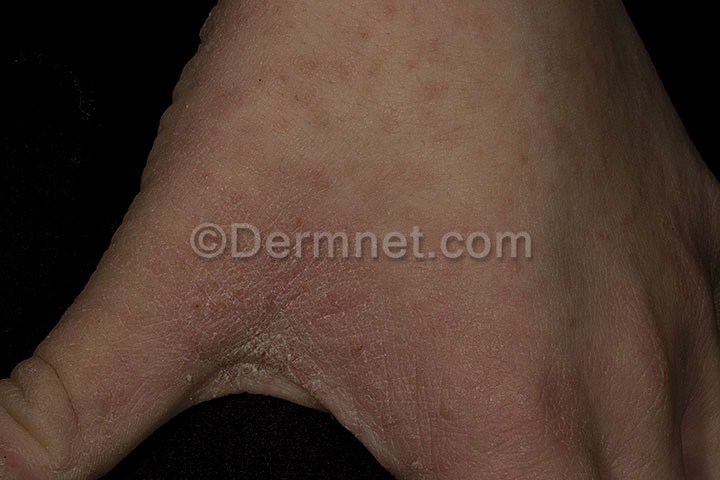
Disease: Scabies Lyme Disease and other Infestations and Bites